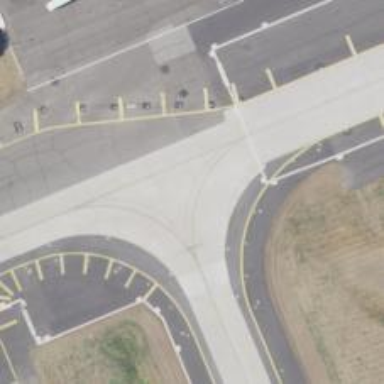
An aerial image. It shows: Image of taxiway at airport.